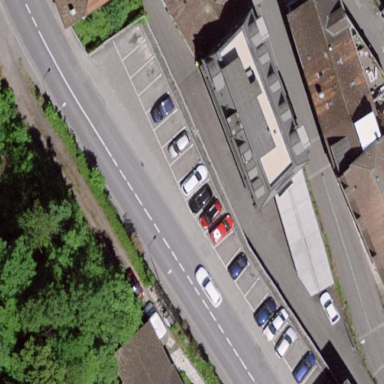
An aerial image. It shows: Street-side parking lot with asphalt surface.